Question: I am writing a program that uses the binary tree data structure. When writing the routine to free all the nodes I came across a peculiar problem that I can't explain.
This is the routine:
'''
void destroy_tree(NodeT **tree){
if( *tree != NULL ){
destroy_tree( &(*tree)->left );
free( (*tree)->left );
destroy_tree( &(*tree)->right );
free( (*tree)->right );
}
return;
}
'''
Basically a 2-star pointer is passed to the function. It checks whether each node is NULL before proceeding to free the pointers. 'NodeT' is a structure containing a left and right pointers to NodeT structures; these are the pointers I am trying to free.
The structure is defined as:
'''
typedef struct{
int val;
struct tnode *right, *left;
}NodeT;
'''
Without the free() calls nothing happens as you would expect. However, when the free calls are uncommented the output looks like this:

Each time I run the program the number blocks will change but they are always repeating with an eventual crash.
The original call to this function is what you might expect,
'''
destroy_tree(&rootNode);
'''
Where rootNode is: 'NodeT *rootNode';
Any ideas?
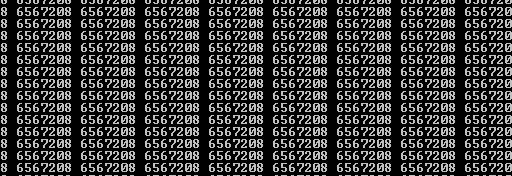
Answer: Try to free current node instead:
'''
void destroy_tree(NodeT **tree){
if( *tree != NULL ){
destroy_tree( &(*tree)->left );
destroy_tree( &(*tree)->right );
free(*tree);
}
return;
}
'''